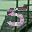
Label: 5